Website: home-depot
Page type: billing-address
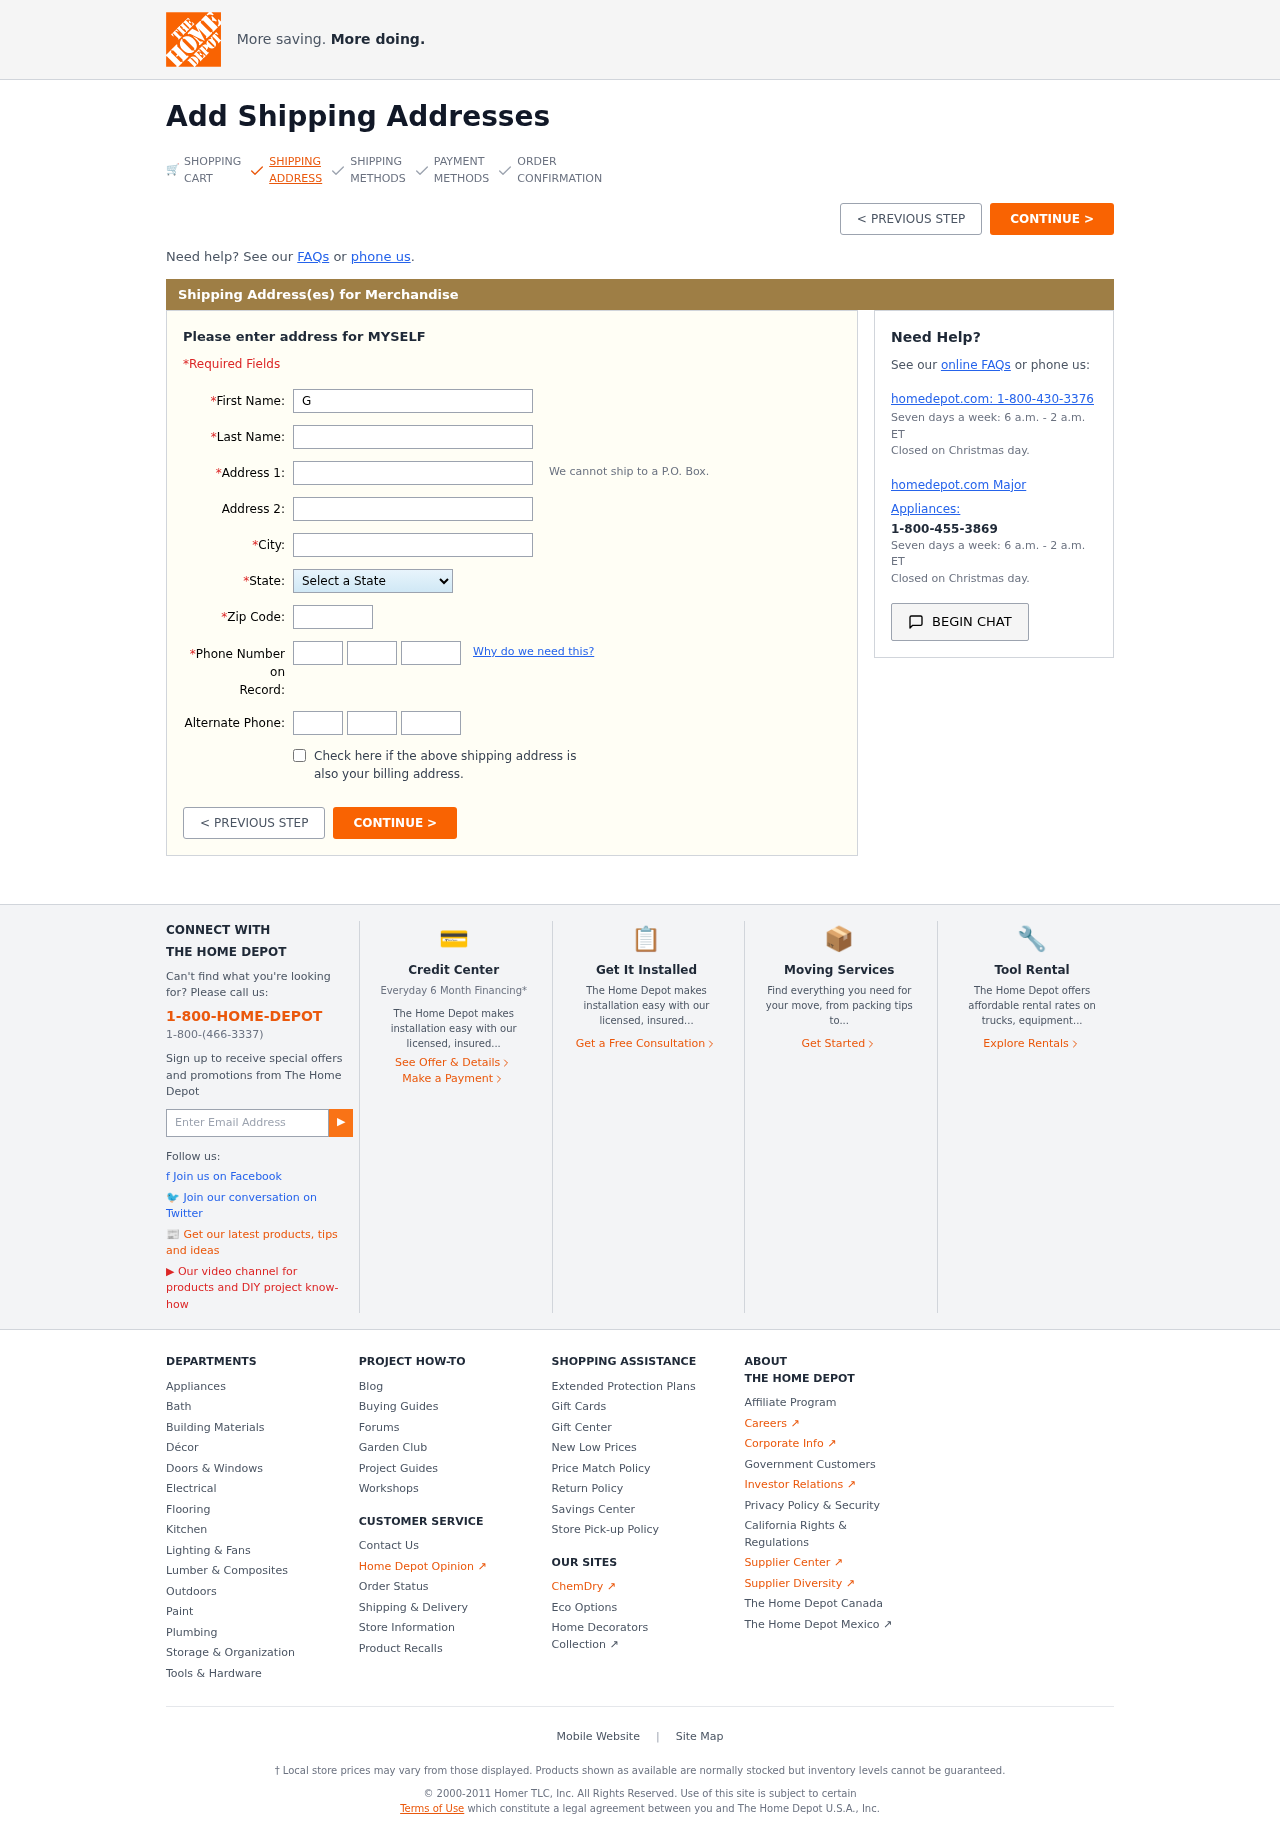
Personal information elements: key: PII_STATE
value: South Dakota
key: PII_FIRSTNAME
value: Gary
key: PII_LASTNAME
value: Hopkins
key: PII_STREET
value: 9702 Munoz Plain Suite 874
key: PII_CITY
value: New Mark
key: PII_POSTCODE
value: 11748
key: PII_PHONE_AREA
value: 688
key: PII_PHONE_PREFIX
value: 413
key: PII_PHONE_LINE
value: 4830